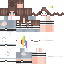
A female human skin with medium skin, wearing brown long hair dressed in a blue tshirt and gray jeans, featuring a closed mouth.